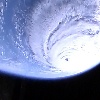
Label: cloud